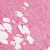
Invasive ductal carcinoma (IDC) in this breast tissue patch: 0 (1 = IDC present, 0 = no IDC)